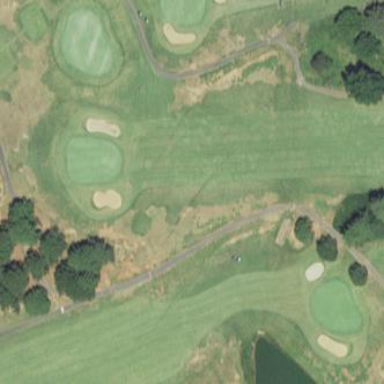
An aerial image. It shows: Scenic golf fairway.